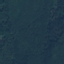
Land use / land cover: Forest